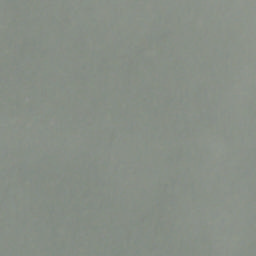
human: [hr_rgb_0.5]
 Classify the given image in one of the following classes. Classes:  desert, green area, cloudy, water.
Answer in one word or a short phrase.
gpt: cloudy